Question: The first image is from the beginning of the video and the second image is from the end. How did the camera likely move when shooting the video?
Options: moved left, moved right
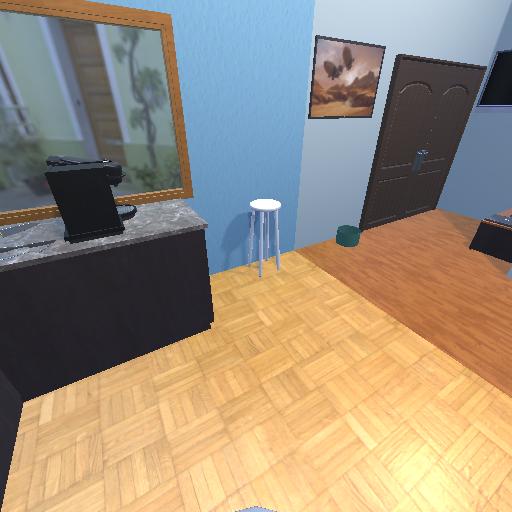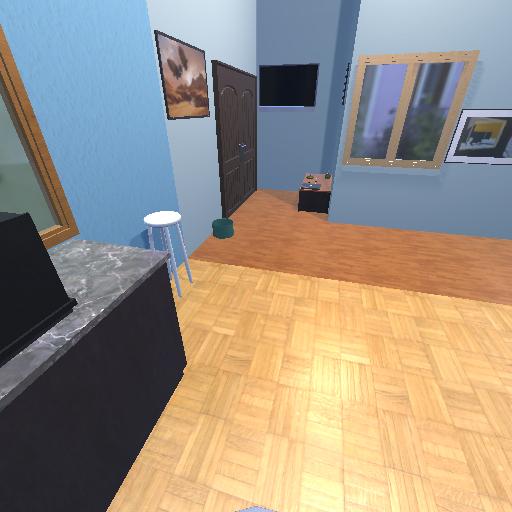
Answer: moved left